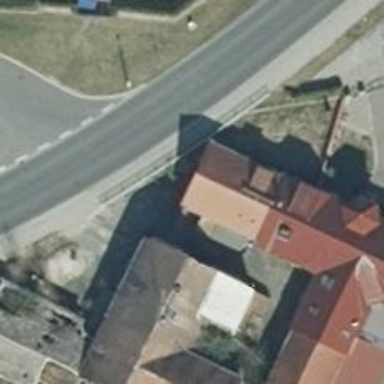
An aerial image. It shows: Simple house.